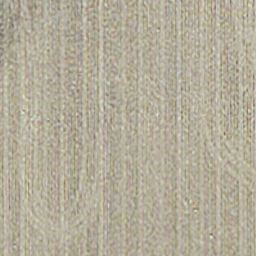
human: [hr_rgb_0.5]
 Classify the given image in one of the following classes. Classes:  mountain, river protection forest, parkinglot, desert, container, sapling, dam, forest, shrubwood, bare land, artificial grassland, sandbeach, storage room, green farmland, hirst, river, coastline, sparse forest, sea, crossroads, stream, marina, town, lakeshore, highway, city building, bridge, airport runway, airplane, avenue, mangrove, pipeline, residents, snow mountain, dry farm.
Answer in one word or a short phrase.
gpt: dry farm